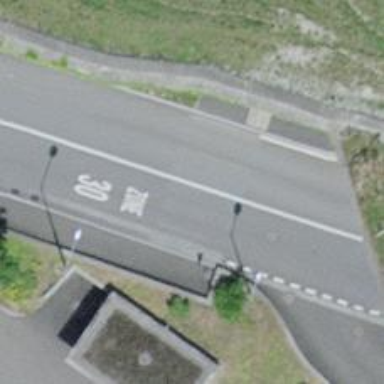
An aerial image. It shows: Unmarked crossing on the road.